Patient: sex M, age 74
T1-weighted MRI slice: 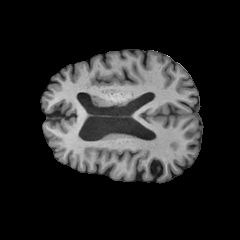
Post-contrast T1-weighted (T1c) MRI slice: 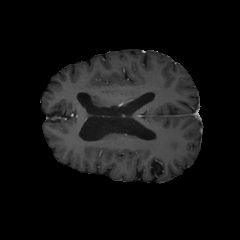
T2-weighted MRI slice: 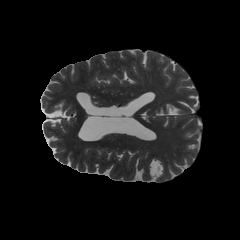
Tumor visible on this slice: no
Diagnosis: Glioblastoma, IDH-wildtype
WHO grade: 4